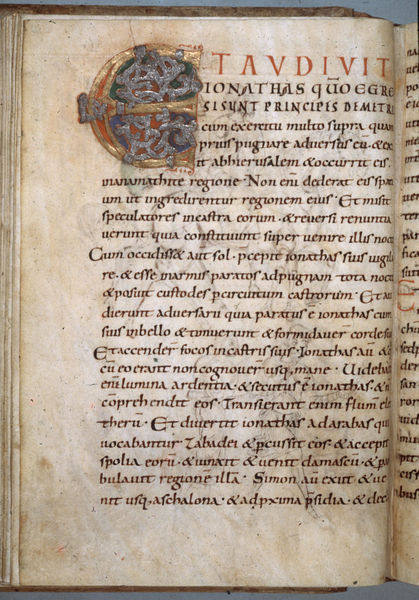
Titel: Makkabäer-Handschrift
Standort: Herkunftsort: Reichenau, Kloster St. Gallen (EU - D - BW)
Institution: Leiden, Universitätsbibliothek
Schlagwörter: rot, bibel, johannes, silber, gold, schrift, papier, verzierung, metall, foto, buch, seite, buchstabe, pracht, buchdruck, buchseite, pergament, miniatur, letter, lettern, handschrift, sigel, latein, buchmalerei, manuskript, e, fraktura